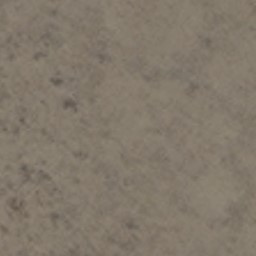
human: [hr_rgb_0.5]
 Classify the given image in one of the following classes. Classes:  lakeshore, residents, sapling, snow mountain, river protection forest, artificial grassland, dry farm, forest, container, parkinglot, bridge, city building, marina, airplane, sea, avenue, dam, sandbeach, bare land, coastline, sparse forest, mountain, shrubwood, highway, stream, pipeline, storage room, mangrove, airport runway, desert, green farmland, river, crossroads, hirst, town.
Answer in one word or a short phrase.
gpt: bare land